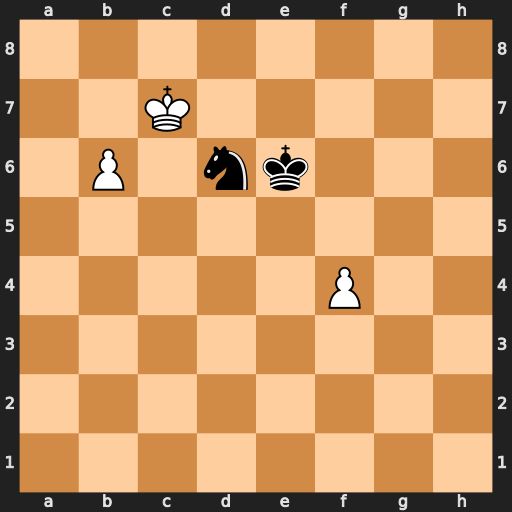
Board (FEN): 8/2K5/1P1nk3/8/5P2/8/8/8
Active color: w
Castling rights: -
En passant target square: -
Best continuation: f5+ Kd5 f6 Ne8+ Kd8